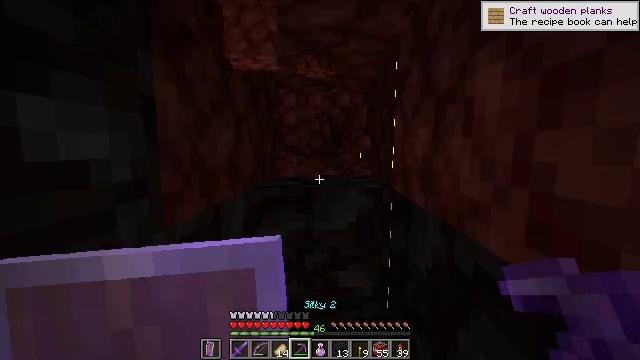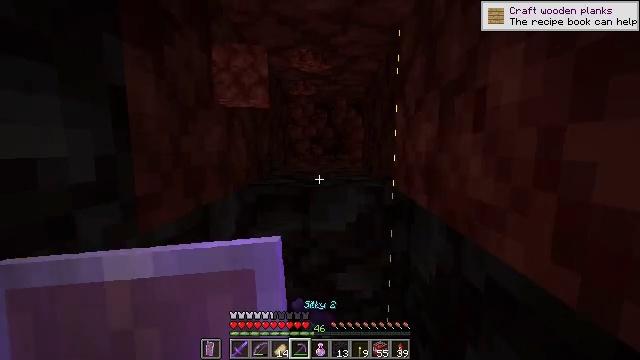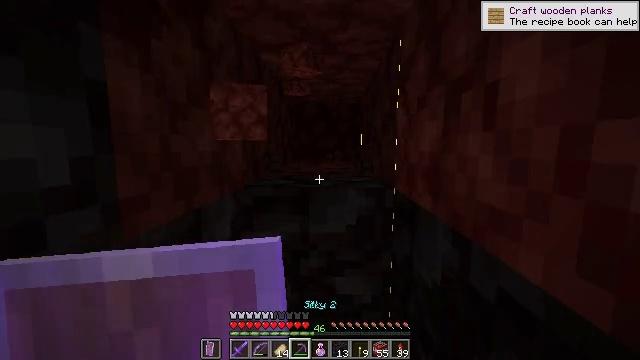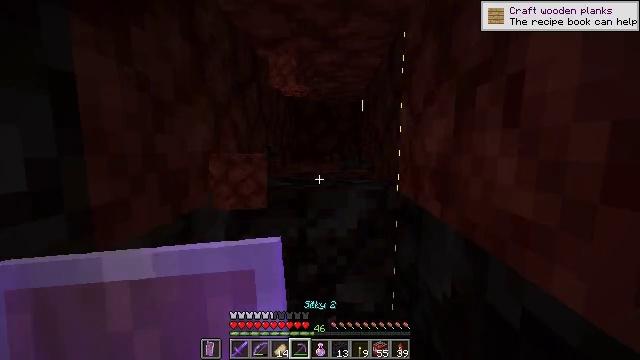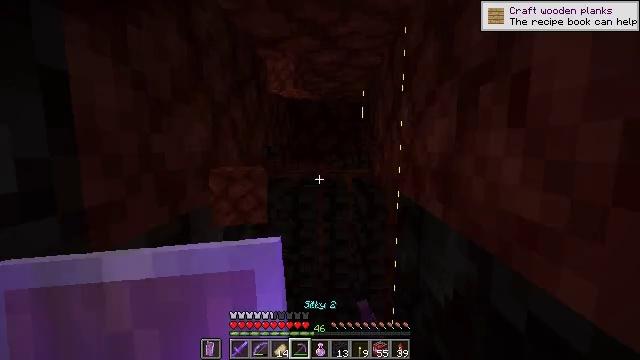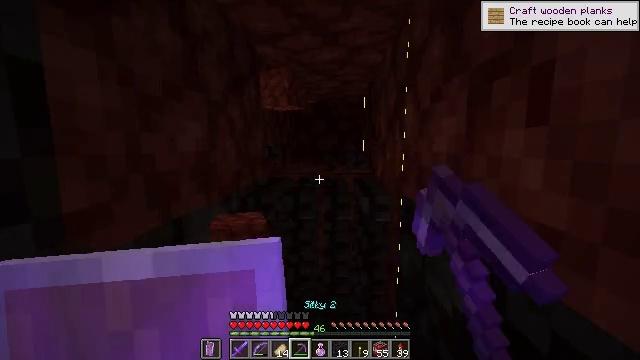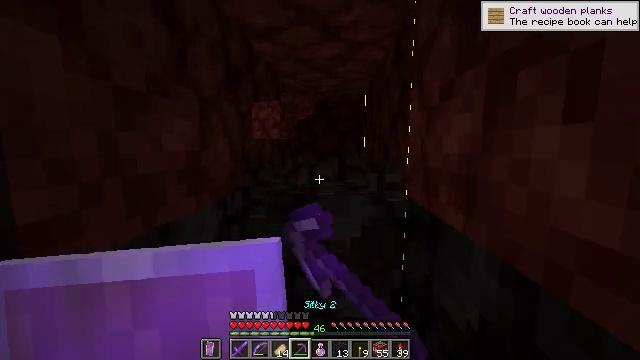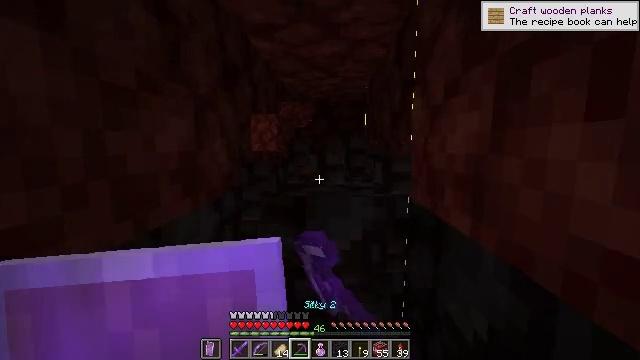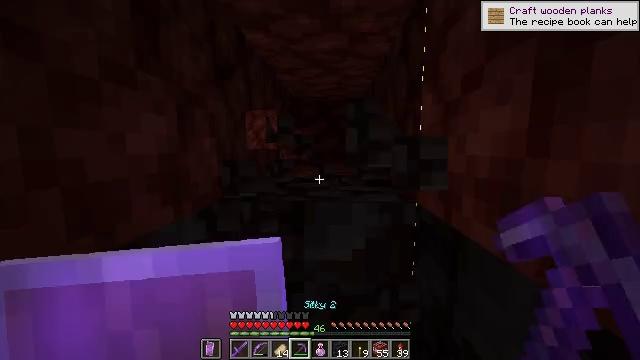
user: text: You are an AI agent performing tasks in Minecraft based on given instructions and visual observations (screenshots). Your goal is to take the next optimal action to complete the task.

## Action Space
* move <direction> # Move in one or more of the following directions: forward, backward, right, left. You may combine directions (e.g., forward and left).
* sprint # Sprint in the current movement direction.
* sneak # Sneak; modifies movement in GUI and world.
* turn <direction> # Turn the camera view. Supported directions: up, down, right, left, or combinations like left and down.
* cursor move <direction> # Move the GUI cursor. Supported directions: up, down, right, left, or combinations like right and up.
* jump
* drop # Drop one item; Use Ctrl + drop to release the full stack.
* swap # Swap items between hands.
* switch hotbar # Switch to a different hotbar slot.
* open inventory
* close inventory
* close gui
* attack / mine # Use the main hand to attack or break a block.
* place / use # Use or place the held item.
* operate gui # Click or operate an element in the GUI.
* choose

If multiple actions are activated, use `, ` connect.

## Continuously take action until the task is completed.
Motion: motion action
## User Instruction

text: Collect blackstone for building.
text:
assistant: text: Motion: move forward, sneak, attack / mine
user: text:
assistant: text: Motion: move forward, sneak, attack / mine
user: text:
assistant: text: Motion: move forward, sneak, attack / mine
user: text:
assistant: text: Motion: move forward, sneak, attack / mine
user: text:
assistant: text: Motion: move forward, sneak, attack / mine
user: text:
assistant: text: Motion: move forward, sneak, attack / mine
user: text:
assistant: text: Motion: move forward, sneak, attack / mine
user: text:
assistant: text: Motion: move forward, sneak, attack / mine
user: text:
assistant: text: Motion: sneak, attack / mine